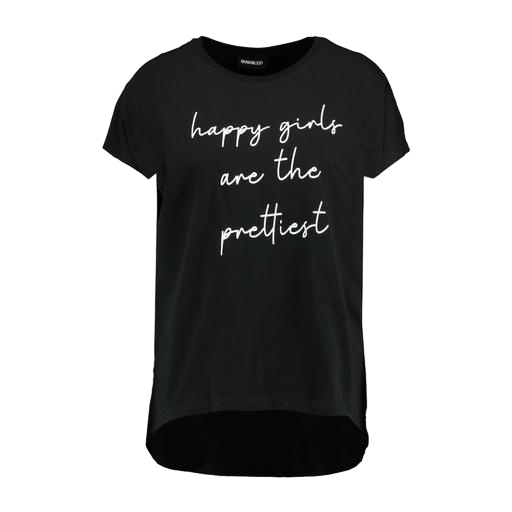
black plus size printed t-shirt only macy, black print boyfriend t-shirt, black printed sayings t-shirt, white background